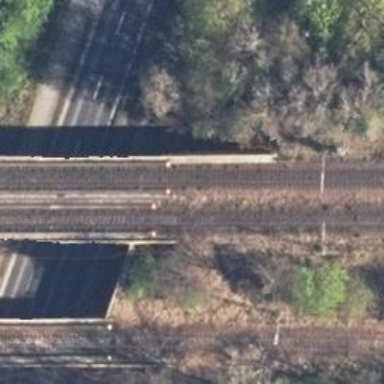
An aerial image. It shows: Bridge over electrified railway with contact lines.